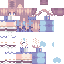
A female human skin with pale skin, wearing blonde long hair dressed in a blue tshirt and red pants, featuring a closed mouth.